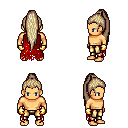
a pixel art fantasy rpg character, male body template, human, tanned skin, red tattered cape, gold greaves, white blonde extra-long topknot hairstyle, gold gloves, four views (front, back, left, right), 2x2 character sprite sheet, small pixel art, hard edges, no anti-aliasing